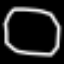
Label: octagon